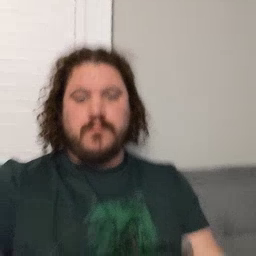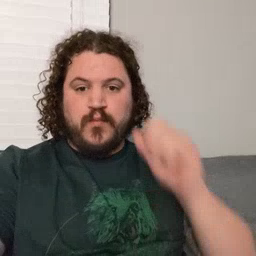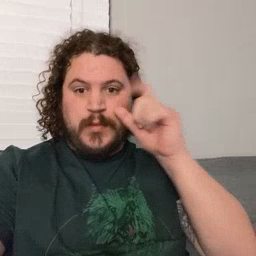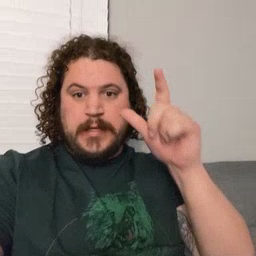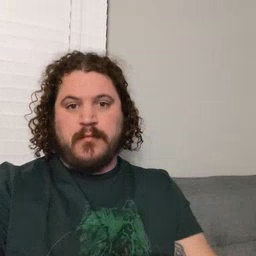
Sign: wake